Question: on the tutorial promgrammingWithObjectiveC.
# The following code make me confuse:
Custom type definitions are particularly useful when dealing with blocks that return blocks or take other blocks as arguments. Consider the following example:
'''
void (^(^complexBlock)(void (^)(void)))(void) = ^ (void (^aBlock)(void)) {
...
return ^{
...
};
};
'''
The complexBlock variable refers to a block that takes another block as an argument (aBlock) and returns yet another block.
Rewriting the code to use a type definition makes this much more readable:
'''
typedef void (^XYZSimpleBlock)(void);
XYZSimpleBlock (^betterBlock)(XYZSimpleBlock) = ^ (XYZSimpleBlock aBlock) {
...
return ^{
...
};
};
'''
my understan the rewriting code :

but I can't understand the source code:
'''
void (^(^complexBlock)(void (^)(void)))(void) = ^ (void (^aBlock)(void)) {
...
return ^{
...
};
}
'''
in my understand, it should be:
'''
(void (^) (void)) (^complexBlock) (void (^)(void) = ^ (void (^aBlock)(void)) {
...
return ^{
...
};
};
'''
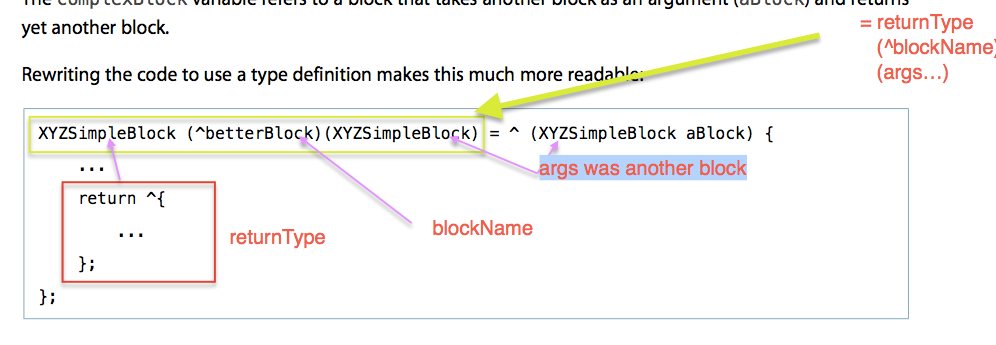
Answer: Blocks are declared using syntax similar to that which is used to declare a pointer to a function, except that you use '^' instead of '*'.
So the function analogon would be a "pointer to a function that returns a function pointer",
which is nicely explained here: <URL>.
If you translate the "building procedure" of that answer to your block
then you get:
More generally, there is a technique called the
<URL>
which you can use to "parse" a C declaration. The spiral rule works
for blocks as well.
Or use <URL>
returns